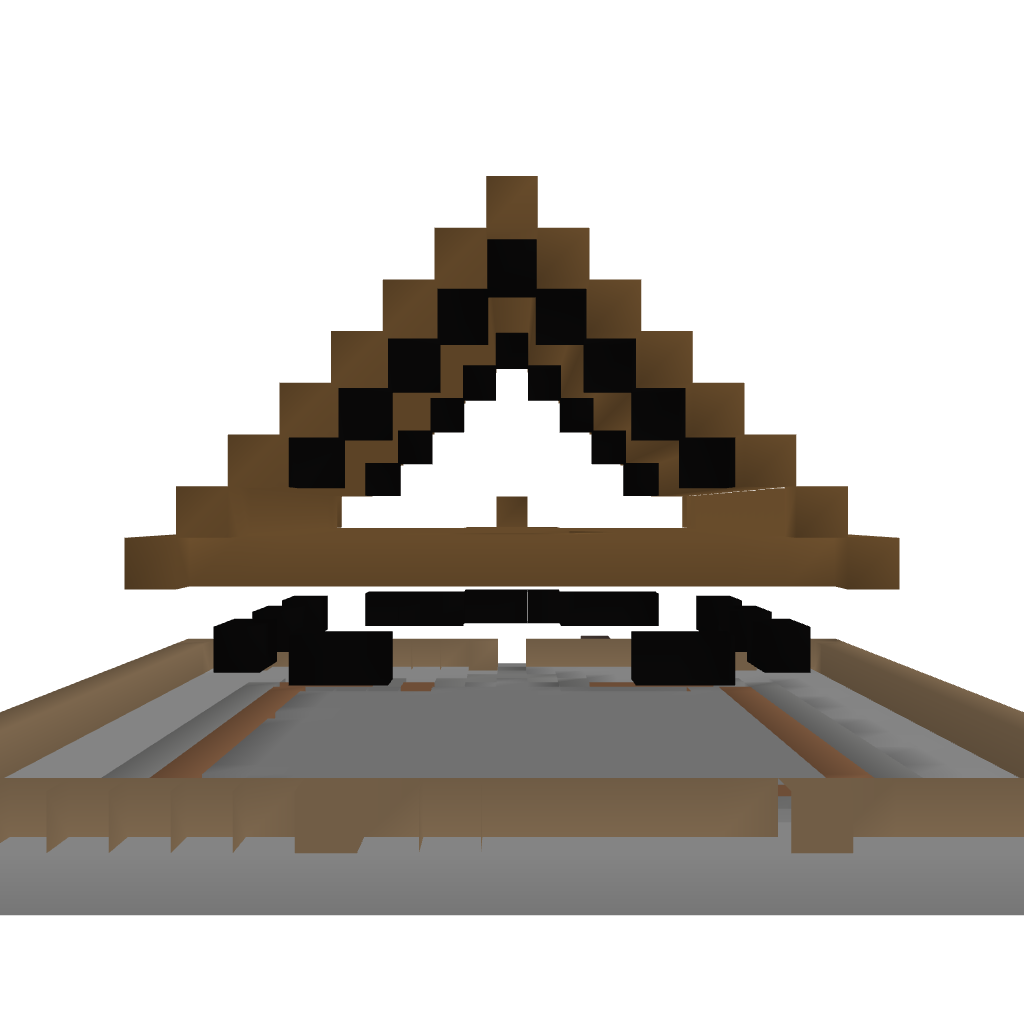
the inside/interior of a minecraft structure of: Simple House 01